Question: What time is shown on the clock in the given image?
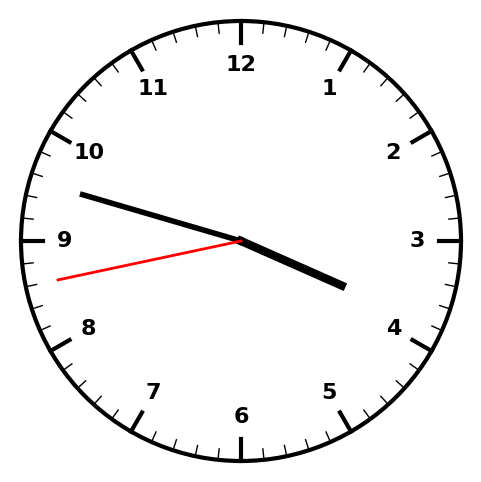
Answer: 03:47:43